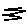
Label: zigzag